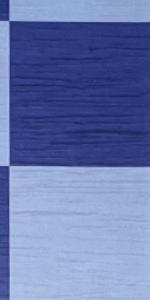
Label: Empty